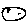
Label: moon